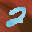
Label: 2